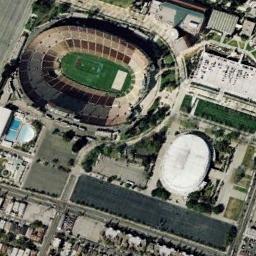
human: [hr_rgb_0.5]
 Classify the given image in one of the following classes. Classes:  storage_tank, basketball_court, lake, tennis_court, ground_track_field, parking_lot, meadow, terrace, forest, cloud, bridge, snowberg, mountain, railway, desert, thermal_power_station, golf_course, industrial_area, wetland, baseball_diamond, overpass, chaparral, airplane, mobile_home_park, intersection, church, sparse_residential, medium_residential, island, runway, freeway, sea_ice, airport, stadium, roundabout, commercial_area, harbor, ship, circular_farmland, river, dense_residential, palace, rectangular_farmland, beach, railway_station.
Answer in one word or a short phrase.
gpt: stadium